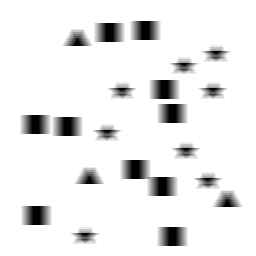
Squares: 10
Triangles: 3
Stars: 8
Total shapes: 21